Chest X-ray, AP view. Patient: 56 years old, sex F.
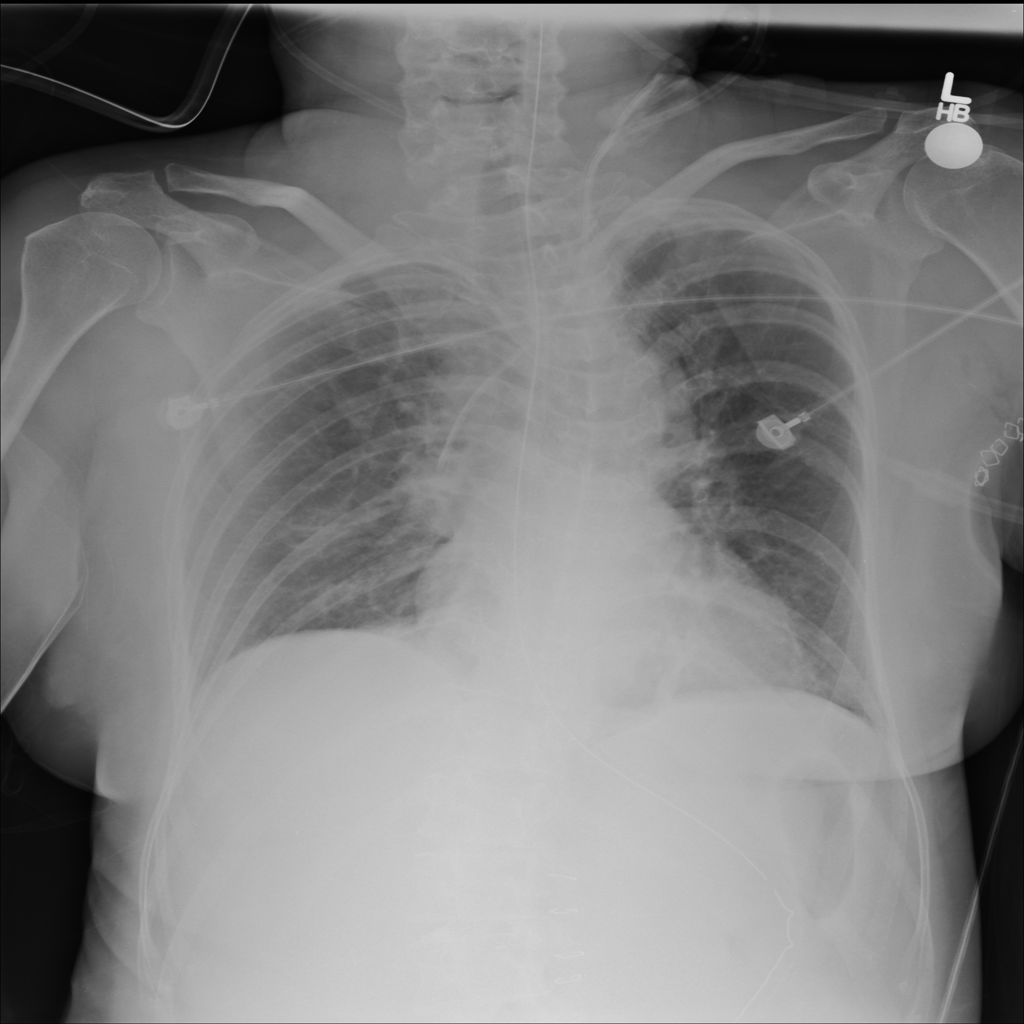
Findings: No Finding